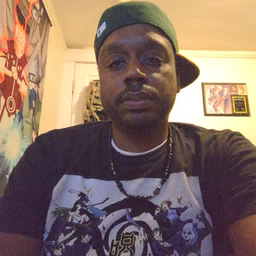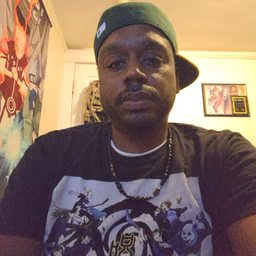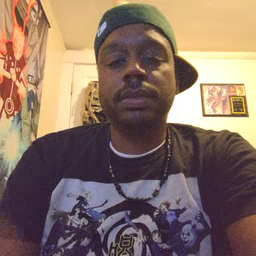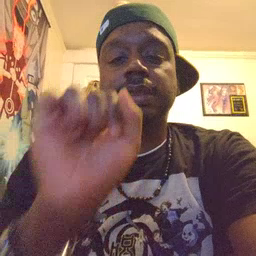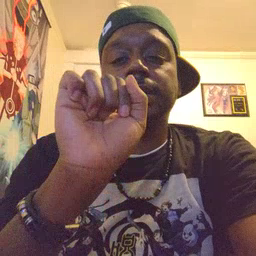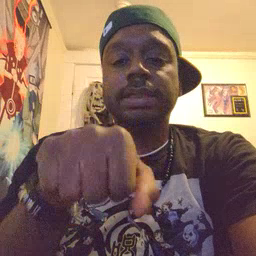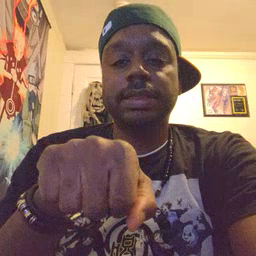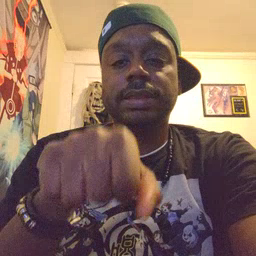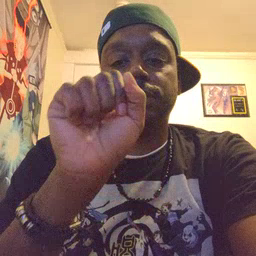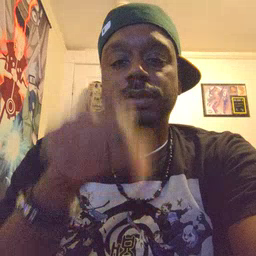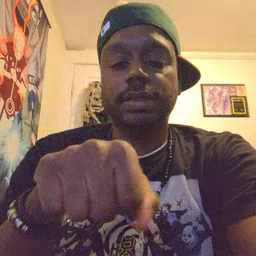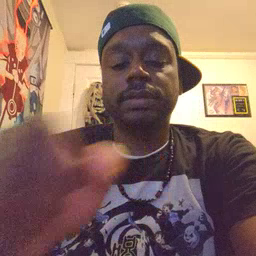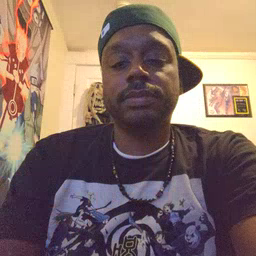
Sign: yes